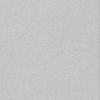
Label: dusty